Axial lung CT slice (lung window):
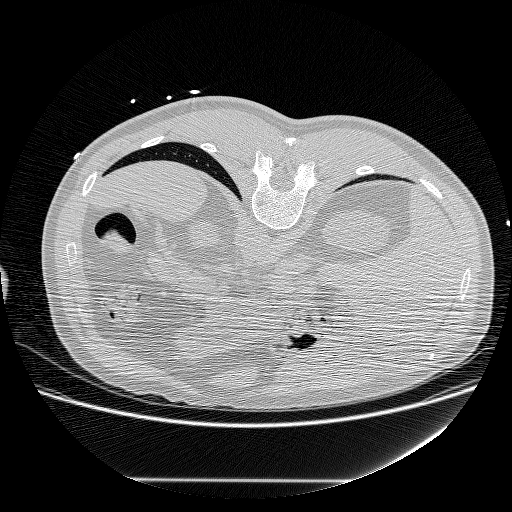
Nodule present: no